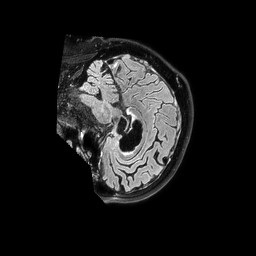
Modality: FLAIR
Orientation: sagittal
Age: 70
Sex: male
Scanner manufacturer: philips
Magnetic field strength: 3 T
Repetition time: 4.8 s
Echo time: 0.34 s